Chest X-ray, PA view. Patient: 33 years old, sex F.
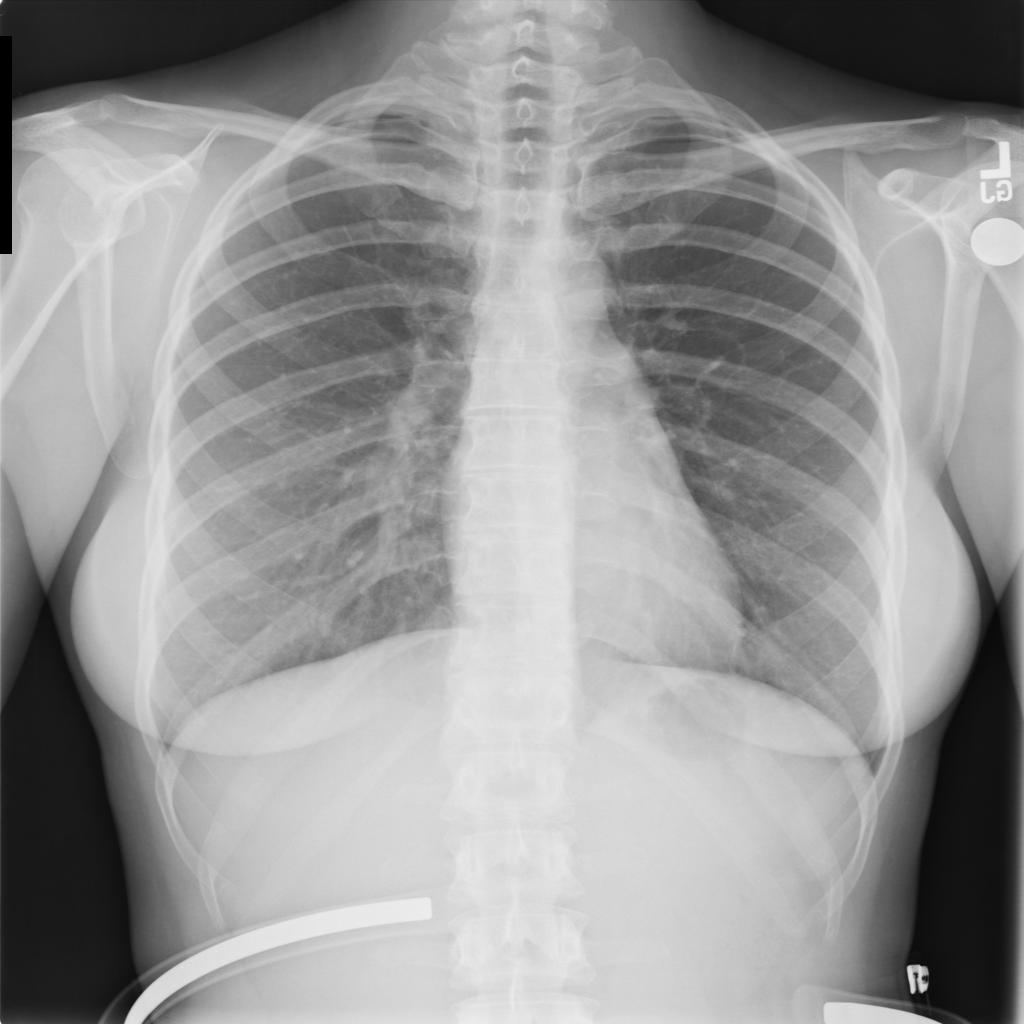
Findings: No Finding